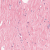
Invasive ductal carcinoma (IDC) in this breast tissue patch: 0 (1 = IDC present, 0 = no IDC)